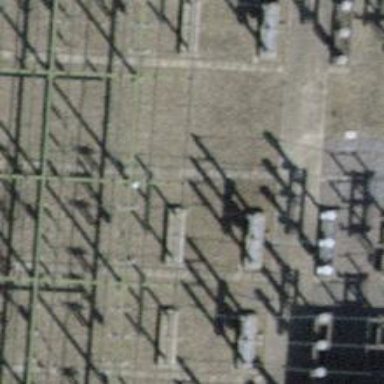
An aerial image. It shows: Insulator used in power equipment.